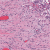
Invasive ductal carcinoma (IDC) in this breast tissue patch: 1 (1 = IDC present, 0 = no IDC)